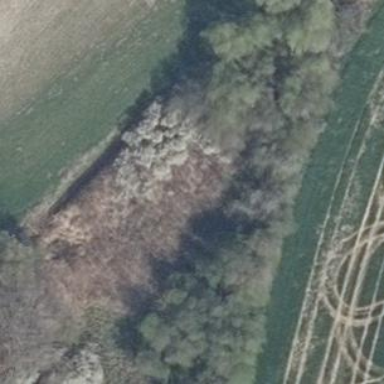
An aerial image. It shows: Patch of scrub vegetation.